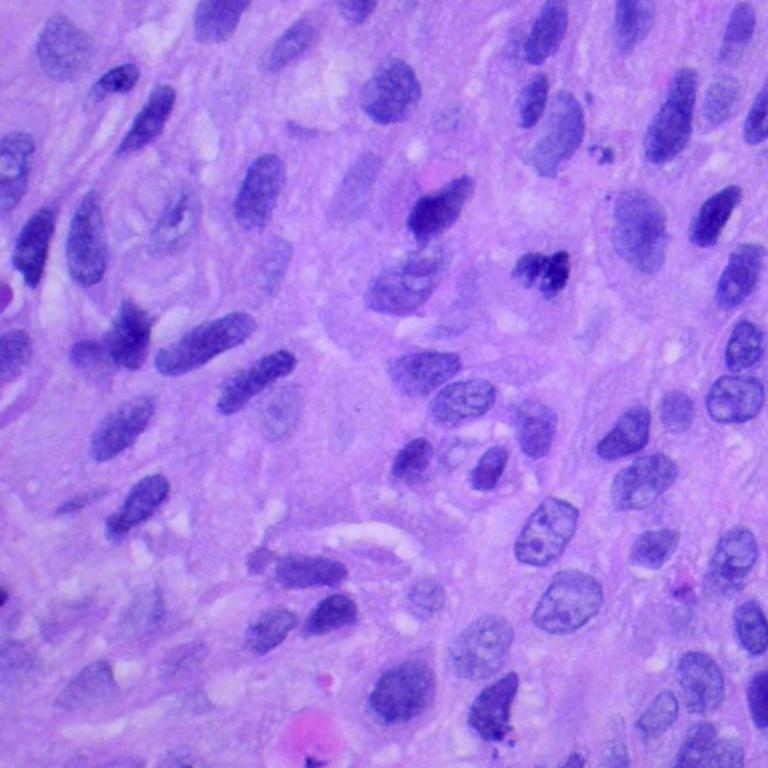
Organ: lung
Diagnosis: squamous carcinomas